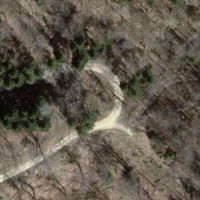
EUNIS habitat code: 41
Species observed at this site:
Melittis melissophyllum